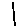
Label: line